Interaction volume radius: 10 \u00c5
Interaction volume height: 50 \u00c5
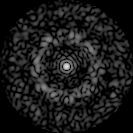
Disorder parameter: 0.8294